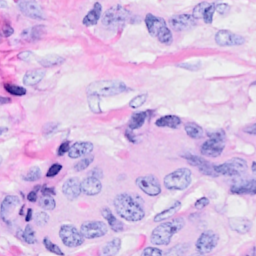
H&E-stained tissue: Breast